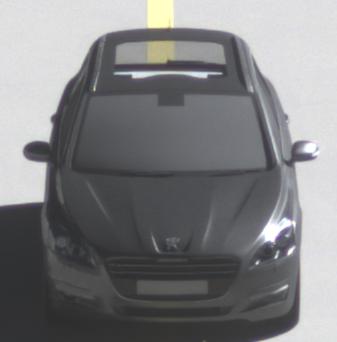
Make: Peugeot
Model: 508 SW 120 VTi
Detailed model: 508 (I) SW
Model produced from: 2011/03
Model produced until: 2014/05
Doors: 5
Color: gray
Road condition: dry road
Daytime: morning or afternoon
Contrast: high contrast